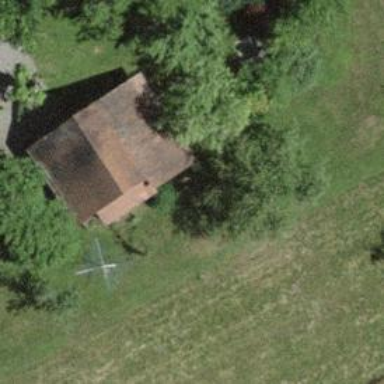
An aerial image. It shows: Barn.